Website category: university
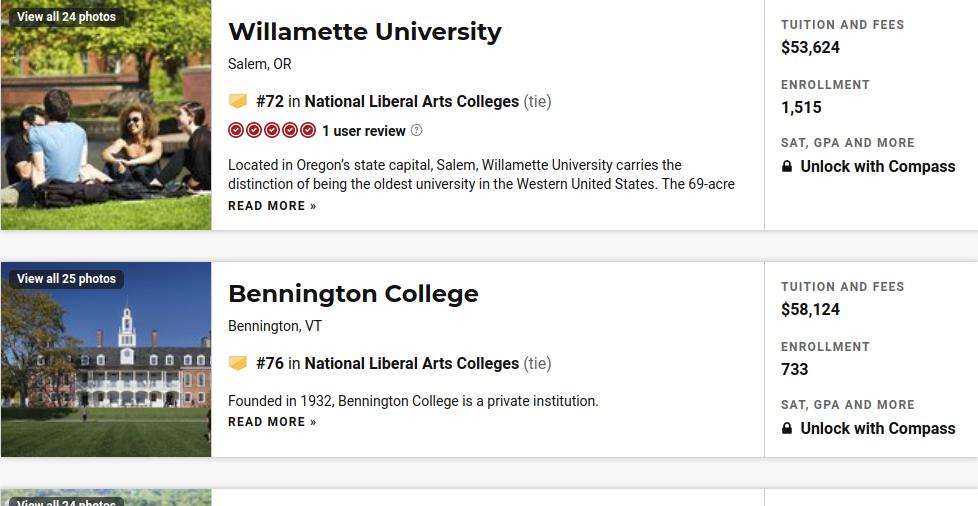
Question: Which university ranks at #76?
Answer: Bennington College

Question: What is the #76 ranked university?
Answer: Bennington College

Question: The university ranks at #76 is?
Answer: Bennington College

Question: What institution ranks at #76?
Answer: Bennington College